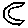
Label: moon